Question: I have a 'Fragment' containing a custom 'ListView' with custom 'Adapter'. What I display in this list are some doctors which attributes are: 'picture', 'name', 'age' and 'gender'.
'gender' So that the default would display all doctors, a male button will display all males, and a female button all females. (as shown in the image below)

Here is my fragment code:
'''
public class Doctors extends Fragment {
String[] names = {"Richard Johnson", "William Perez", "Jennifer Fields", "Caroline Marin", "John Smith"};
String[] ages = {"25", "32", "41", "31", "29"};
String[] gender = {"Male", "Male", "Female", "Female", "Male"};
int[] images = { R.drawable.delete_doctora,R.drawable.delete_doctora,R.drawable.delete_doctora,R.drawable.delete_doctora,R.drawable.delete_doctora,};
ListView list;
ArrayAdapter<DocItem> adapter;
ArrayList<DocItem> arrayList;
@Override
public View onCreateView(LayoutInflater inflater, @Nullable ViewGroup container, @Nullable Bundle savedInstanceState){
View view = inflater.inflate(R.layout.activity_doctors, container, false);
arrayList = new ArrayList<DocItem>();
for(int i = 0; i < 5; i++){
arrayList.add(i,new DocItem(names[i], ages[i], gender[i], images[i]));
}
adapter = new DocAdapter(getActivity(), arrayList);
list = (ListView) view.findViewById(R.id.ListDocs);
list.setAdapter(adapter);
list.setTextFilterEnabled(true);
return view;
}
}
'''
My custom Adapter:
'''
public class DocAdapter extends ArrayAdapter<DocItem> {
private Context context;
private ArrayList<DocItem> _values;
public DocAdapter(Context context, ArrayList<DocItem> values) {
super(context, 0, values);
this.context = context;
_values = new ArrayList<DocItem>();
_values.addAll(values);
}
@Override
public View getView(int position, View convertView, ViewGroup parent) {
LayoutInflater inflater = (LayoutInflater) context
.getSystemService(Context.LAYOUT_INFLATER_SERVICE);
View rowView = inflater.inflate(R.layout.doc_list_row, parent, false);
TextView txtName = (TextView) rowView.findViewById(R.id.Name);
TextView txtAge = (TextView) rowView.findViewById(R.id.Age);
ImageView imageView = (ImageView) rowView.findViewById(R.id.Pic);
txtName.setText(_values.get(position)._name);
txtAge.setText(_values.get(position)._age);
imageView.setImageResource(_values.get(position)._picture);
return rowView;
}
}
'''
And the Item:
'''
public class DocItem {
public String _name, _age, _gender;
int _picture;
public DocItem(String name, String age, String gender, int picture){
_name = name;
_age = age;
_picture= picture;
_gender = gender;
}
}
'''
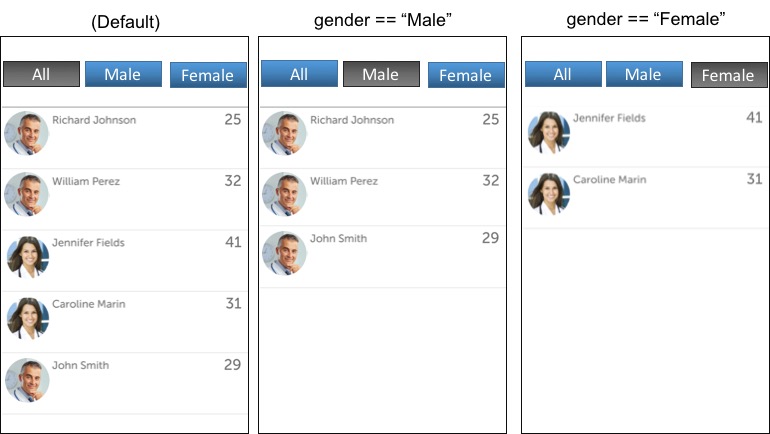
Answer: Use two arrays in the Adapter. Use one for storage and one for currently shown items.
'''
private ArrayList<DocItem> all_values; //All items
private ArrayList<DocItem> filter_values; //Shown items
public DocAdapter(Context context, ArrayList<DocItem> values) {
...
all_values = new ArrayList<DocItem>();
all_values.addAll(values);
filter_values = all_values.clone();
}
...
@Override
public int getCount() {
return filter_values.size();
}
public void noFilter() {
filter_values = all_values;
notifyDataSetChanged();
}
public void filterMales() {
filterGender("Male");
}
public void filterFemales() {
filterGender("Female");
}
private void filterGender(String gender) {
filter_values = new ArrayList<>();
for(DocItem doc : all_values) {
if(doc._gender.equals(gender)) {
filter_values.add(doc);
}
}
notifyDataSetChanged();
}
@Override
public View getView(int position, View convertView, ViewGroup parent) {
!!! USE filter_values array
}
'''
Usage:
In your fragments onCreateView:
'''
Button buttonMales = (Button) findViewById(R.id.filterMales);
Button buttonFemales = (Button) findViewById(R.id.filterFemales);
buttonMales.setOnClickListener(new View.OnClickListener() {
@Override
public void onClick(View view) {
adapter.filterMales();
}
});
buttonFemales.setOnClickListener(new View.OnClickListener() {
@Override
public void onClick(View view) {
adapter.filterFemales();
}
});
'''